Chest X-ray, PA view. Patient: 37 years old, sex F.
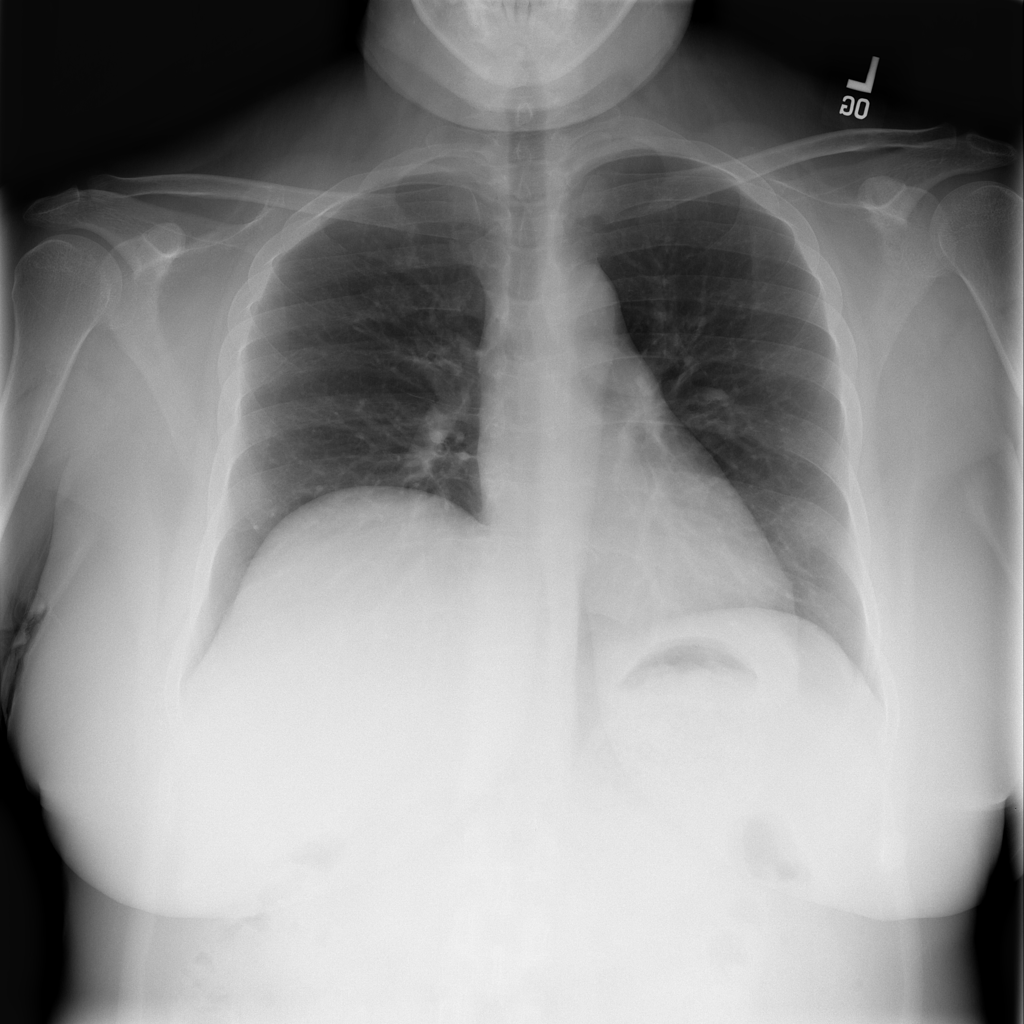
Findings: No Finding